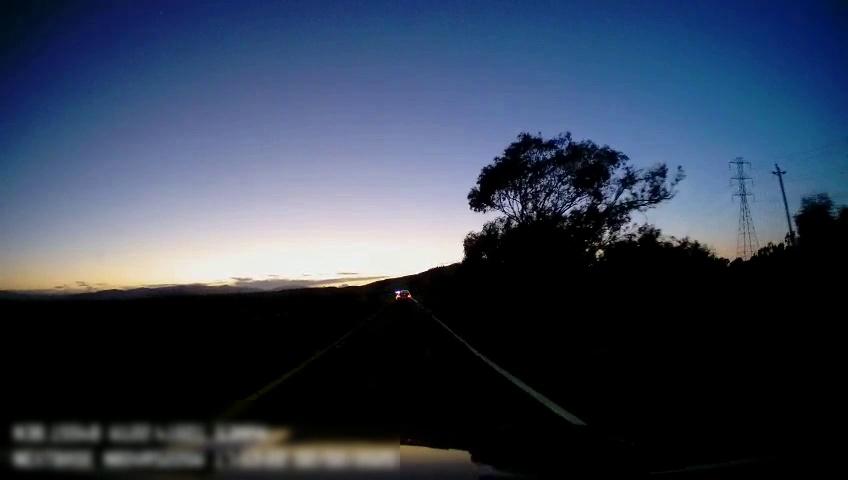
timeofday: Dusk/Dawn/Twilight
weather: Other
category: Drivable Space
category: Vehicles | Car
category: Lanes | Current Lane
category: Lanes | Current Lane